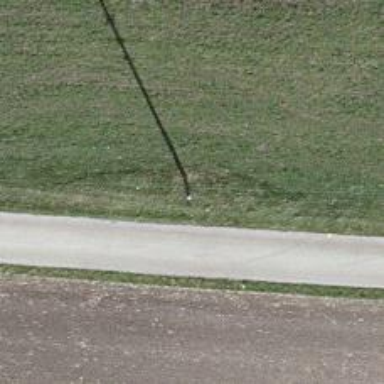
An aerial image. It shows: Power pole.